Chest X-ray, PA view. Patient: 51 years old, sex F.
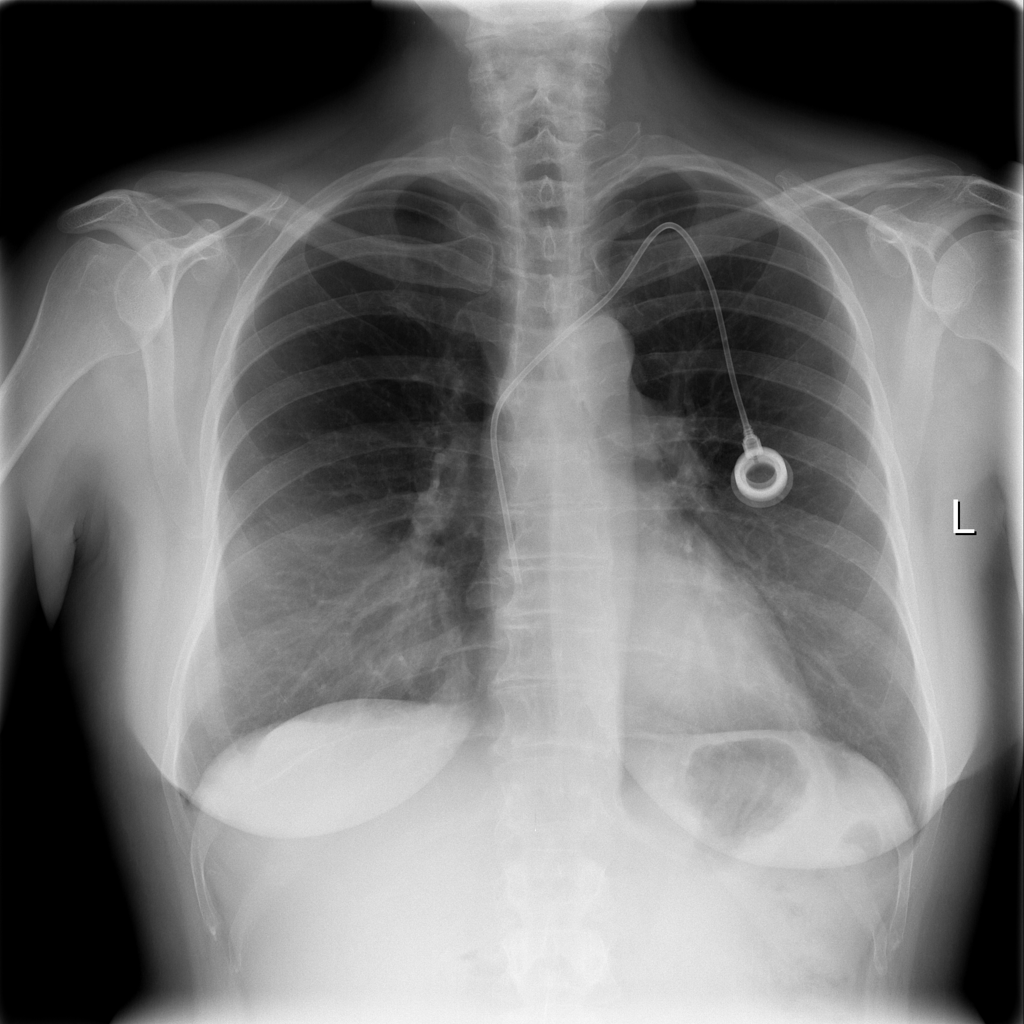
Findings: No Finding